Question: so I am creating a side scrolling shooter game but am having an issue with some of the graphics occasionally. I'm running into this mysterious line that appears. As you can see on the image below it appears on some but not all the sprites. How can I go about fixing this? Is this mine or the artists mistake?
I am developing with Cocos2d and using a CCSpriteBatchNode and my sprite sheet is a .png, not sure if the information is relevant just thought I'd leave as much info possible.
Any ideas???

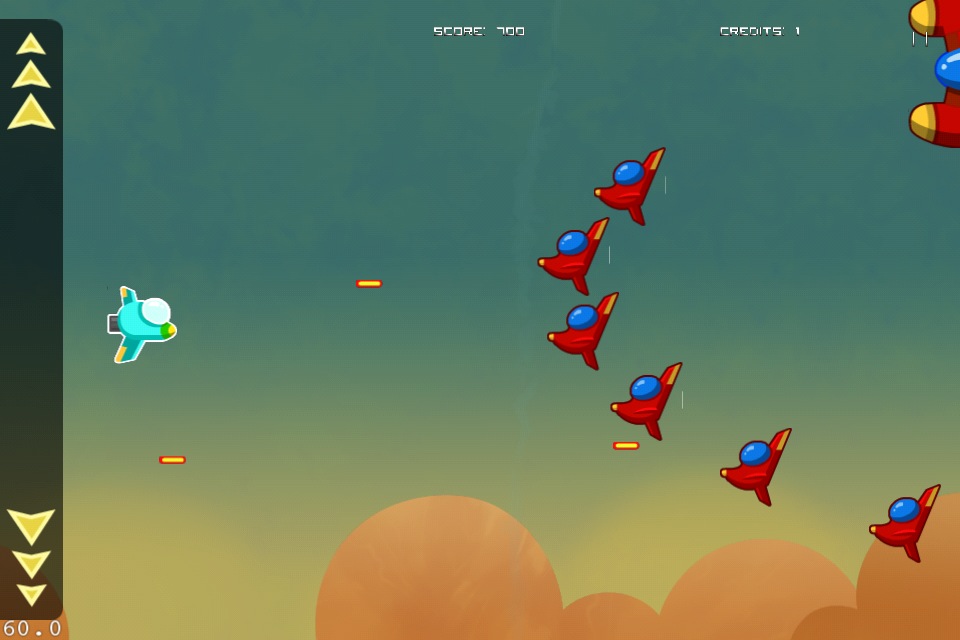
Answer: I also observed the same thing in one of my cocos2D games. I fixed this problem by doing 2 things.
One:
In ccConfig.h define this
'''
#ifndef CC_FIX_ARTIFACTS_BY_STRECHING_TEXEL
#define CC_FIX_ARTIFACTS_BY_STRECHING_TEXEL 1
#endif
'''
Second:
> Check your spriteSheet, use 2 pixel gap in sprite Spacing.(I used
Zwoptex) there's an option.
I believe first one should surely solve your problem.. Happy Coding.